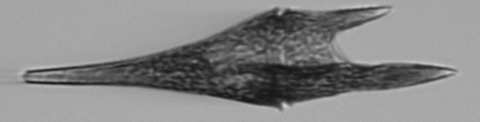
Label: Tripos_furca